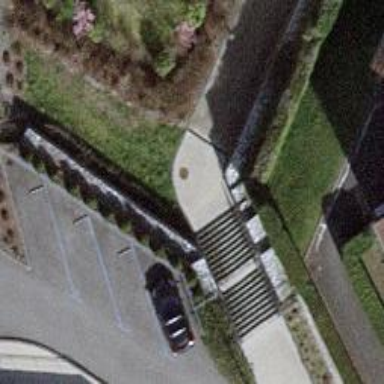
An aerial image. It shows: Set of steps on the road.